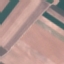
Land use / land cover class: AnnualCrop